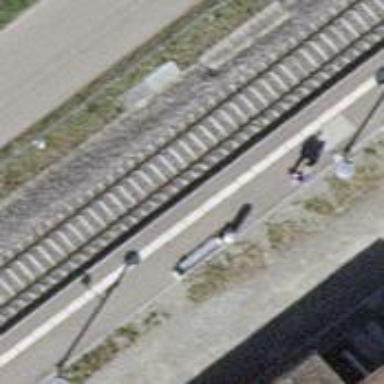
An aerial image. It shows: Stop position for public transport on the railway.